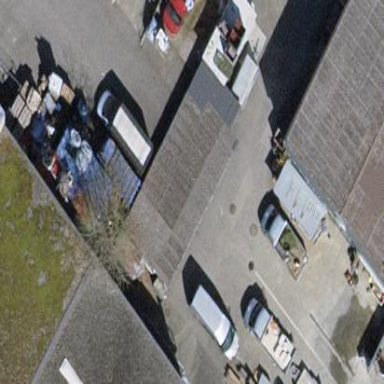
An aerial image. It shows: Garage building.